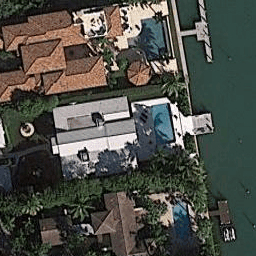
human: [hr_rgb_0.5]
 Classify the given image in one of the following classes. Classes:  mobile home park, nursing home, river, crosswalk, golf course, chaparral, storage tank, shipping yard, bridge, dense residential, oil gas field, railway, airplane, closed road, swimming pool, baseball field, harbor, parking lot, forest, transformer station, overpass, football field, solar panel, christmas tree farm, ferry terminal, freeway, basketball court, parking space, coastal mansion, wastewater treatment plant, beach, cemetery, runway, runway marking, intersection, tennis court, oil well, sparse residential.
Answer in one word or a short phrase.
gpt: coastal mansion